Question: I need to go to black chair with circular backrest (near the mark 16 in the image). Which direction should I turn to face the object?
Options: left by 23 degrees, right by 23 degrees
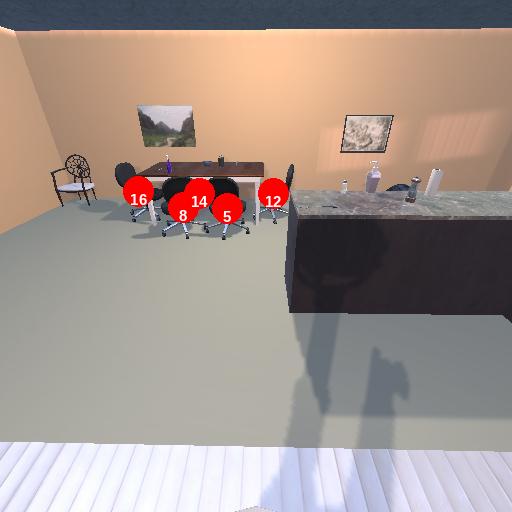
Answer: left by 23 degrees